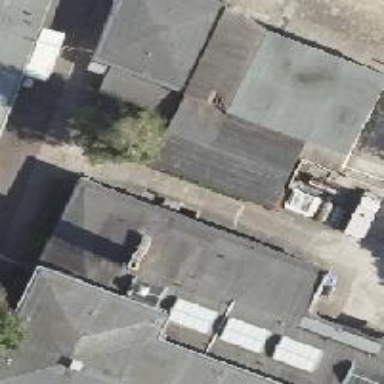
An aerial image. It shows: View of roof of building.